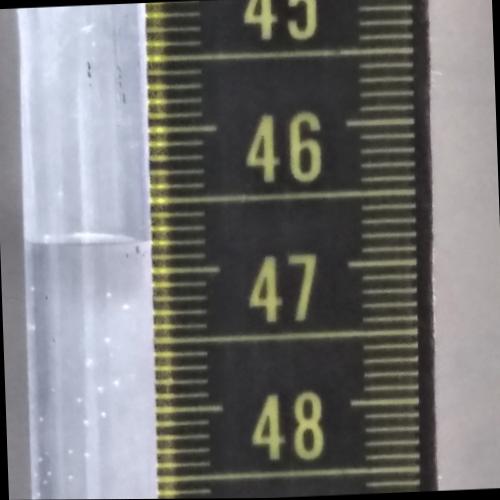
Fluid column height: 46.8 cm